Question: I'm trying to combine my PCA and my loading plot into one bigram. I found <URL> solution for a matplotlib.pyplot, however, I would like to produce the same plot in plotly. Can someone help me out on how I could produce these with plotly?
'''
def myplot(score,coeff,labels=None):
xs = score[:,0]
ys = score[:,1]
n = coeff.shape[0]
scalex = 1.0/(xs.max() - xs.min())
scaley = 1.0/(ys.max() - ys.min())
plt.scatter(xs * scalex,ys * scaley, c = y)
for i in range(n):
plt.arrow(0, 0, coeff[i,0], coeff[i,1],color = 'r',alpha = 0.5)
if labels is None:
plt.text(coeff[i,0]* 1.15, coeff[i,1] * 1.15, featurenames[i], color = 'g', ha = 'center', va = 'center')
else:
plt.text(coeff[i,0]* 1.15, coeff[i,1] * 1.15, labels[i], color = 'g', ha = 'center', va = 'center')
plt.xlim(-1,1)
plt.ylim(-1,1)
plt.xlabel("PC{}".format(1))
plt.ylabel("PC{}".format(2))
plt.grid()
myplot(components,np.transpose(pca.components_))
plt.show()
'''
Code and Plot with Pyplot:

Since my question is supposed to be more focused (: :
I can rereate the PCA part in plotly:
<URL>
However i have no idea how or even if i could recreate the "Loading Plot" in this plot.
Could i maybe stack an <URL> on the previous plot in order to achieve my goal?
Could it work similar to this: <URL> ?
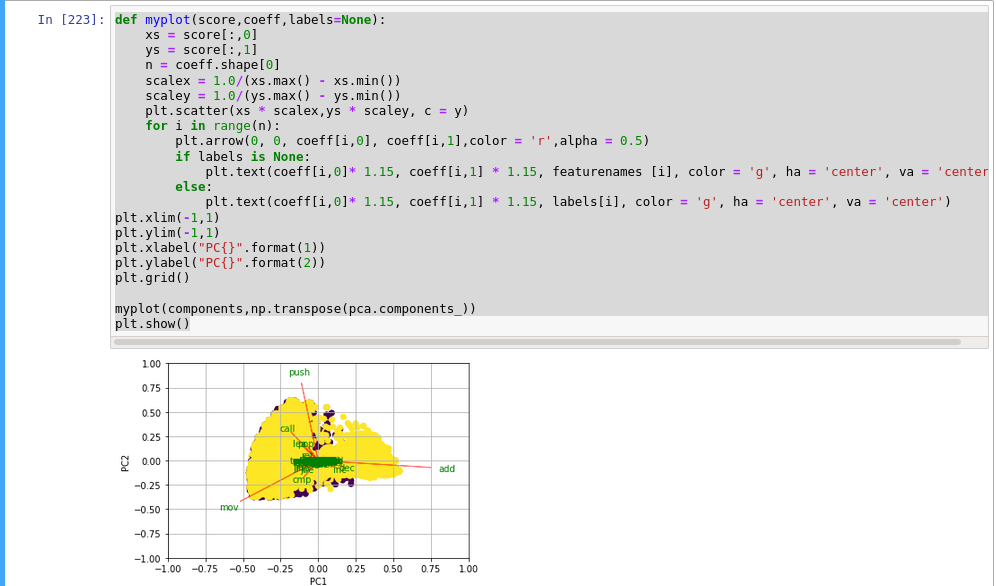
Answer: Well. After browsing some more over the Plotly Documentation i was able to find what i was looking for:
<URL>
'''
import plotly.express as px
from sklearn.decomposition import PCA
from sklearn import datasets
from sklearn.preprocessing import StandardScaler
df = px.data.iris()
features = ['sepal_length', 'sepal_width', 'petal_length', 'petal_width']
X = df[features]
pca = PCA(n_components=2)
components = pca.fit_transform(X)
loadings = pca.components_.T * np.sqrt(pca.explained_variance_)
fig = px.scatter(components, x=0, y=1, color=df['species'])
for i, feature in enumerate(features):
fig.add_shape(
type='line',
x0=0, y0=0,
x1=loadings[i, 0],
y1=loadings[i, 1]
)
fig.add_annotation(
x=loadings[i, 0],
y=loadings[i, 1],
ax=0, ay=0,
xanchor="center",
yanchor="bottom",
text=feature,
)
fig.show()
'''
<URL>